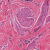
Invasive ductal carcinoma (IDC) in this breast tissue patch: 0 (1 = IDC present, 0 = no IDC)